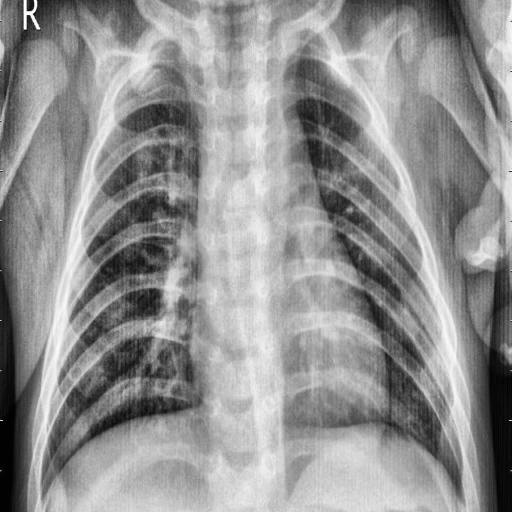
Finding: PNEUMONIA